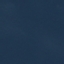
Land use / land cover class: SeaLake